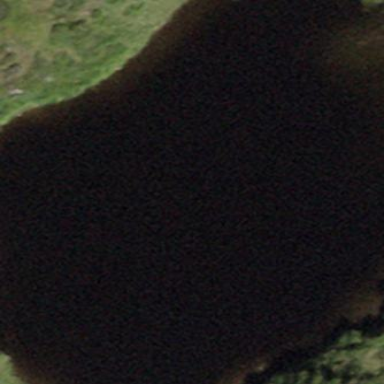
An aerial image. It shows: Lake with natural water.